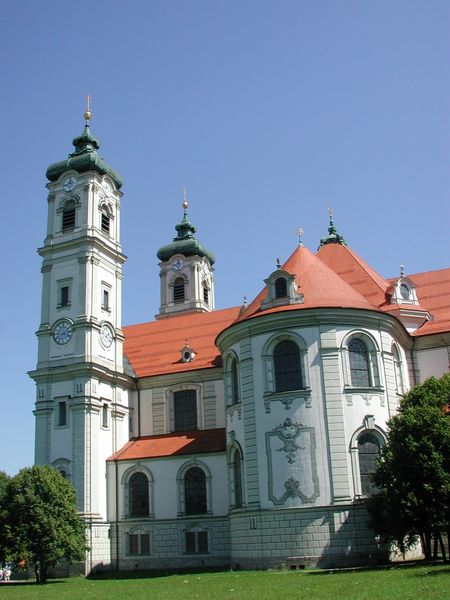
Titel: Ottobeuren, Klosterkirche
Künstler: Christoph Vogt
Standort: Ottobeuren, Klosterkirche (EU - D - Bayern)
Schlagwörter: himmel, weiß, bäume, fenster, dach, haus, rot, wiese, architektur, barock, kirche, rund, turm, seitenansicht, uhr, foto, zinn, bayern, kirch, kloster, türme, dom, kathedrale, querhaus, mittelalter, apsis, ziegeldach, orh, turmuhr, zweiturmfassade, urh, roman, neumann, wallfahrtskirche, gebeude, neresheim, ottobeuren, judenkirche